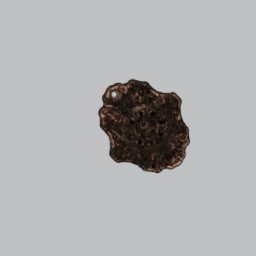
Label: decoration